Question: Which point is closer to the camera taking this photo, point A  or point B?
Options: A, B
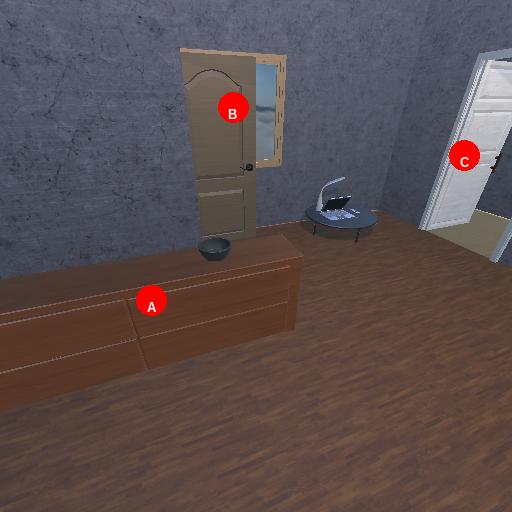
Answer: A